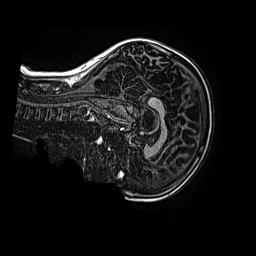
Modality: MP2RAGE
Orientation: sagittal
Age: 12
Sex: female
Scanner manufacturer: siemens
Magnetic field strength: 3 T
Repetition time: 4 s
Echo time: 0.00299 s